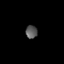
Tissue: skin
Cell type: Epithelial cells
Senescence score: 0.8523
Nuclear area (px): 149
Mean DAPI intensity: 88.691